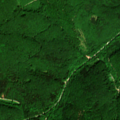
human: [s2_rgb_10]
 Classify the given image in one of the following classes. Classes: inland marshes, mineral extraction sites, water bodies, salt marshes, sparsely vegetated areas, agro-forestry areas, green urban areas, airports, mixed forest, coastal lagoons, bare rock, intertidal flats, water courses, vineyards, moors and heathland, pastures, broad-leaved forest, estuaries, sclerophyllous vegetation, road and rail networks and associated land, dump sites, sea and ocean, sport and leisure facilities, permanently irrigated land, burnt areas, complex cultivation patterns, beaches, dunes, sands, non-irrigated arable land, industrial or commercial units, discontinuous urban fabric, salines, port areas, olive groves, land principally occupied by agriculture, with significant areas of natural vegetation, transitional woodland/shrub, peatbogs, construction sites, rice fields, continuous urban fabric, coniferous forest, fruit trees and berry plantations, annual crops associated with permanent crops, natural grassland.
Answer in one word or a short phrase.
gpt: broad-leaved forest